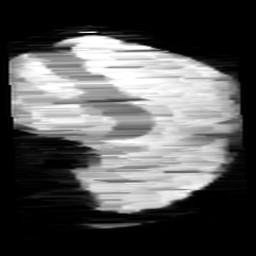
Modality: minIP
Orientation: sagittal
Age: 10
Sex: female
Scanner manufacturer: siemens
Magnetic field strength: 3 T
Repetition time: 0.027 s
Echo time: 0.02 s